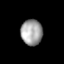
Tissue: lung
Cell type: Myeloid cells
Senescence score: 0.2332
Nuclear area (px): 541
Mean DAPI intensity: 161.444